Interaction volume radius: 5 \u00c5
Interaction volume height: 35 \u00c5
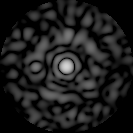
Disorder parameter: 0.87